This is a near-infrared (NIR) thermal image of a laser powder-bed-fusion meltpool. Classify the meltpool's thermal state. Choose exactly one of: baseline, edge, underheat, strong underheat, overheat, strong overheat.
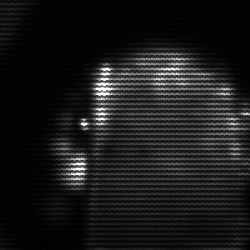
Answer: baseline